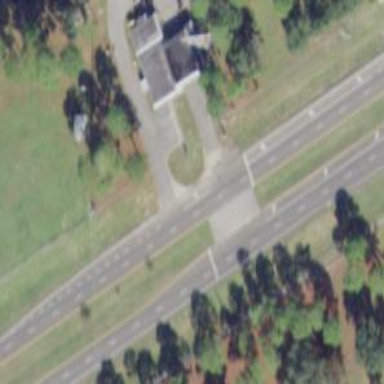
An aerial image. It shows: Primary highway with separate asphalt sidewalks.